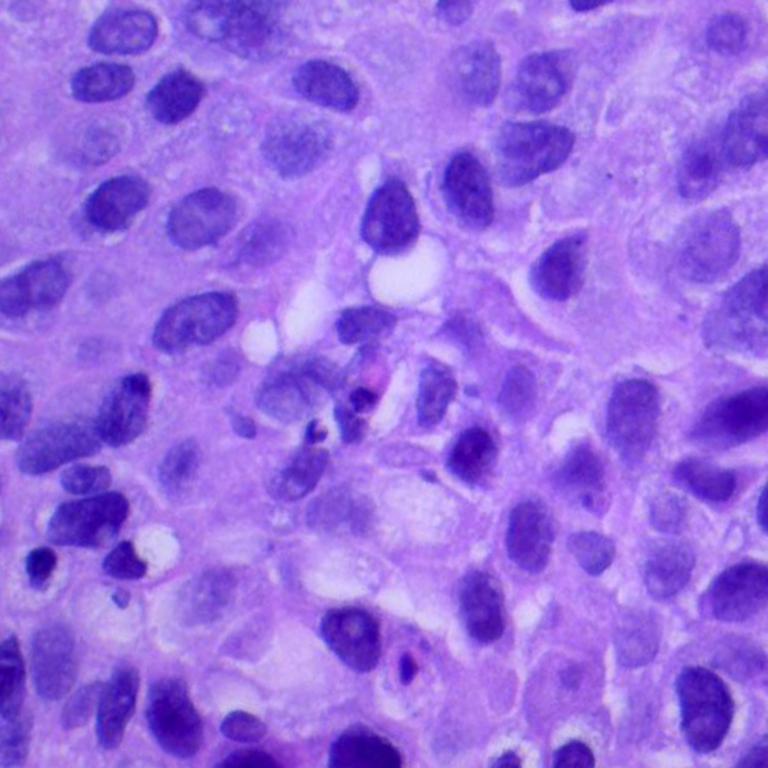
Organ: lung
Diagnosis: squamous carcinomas